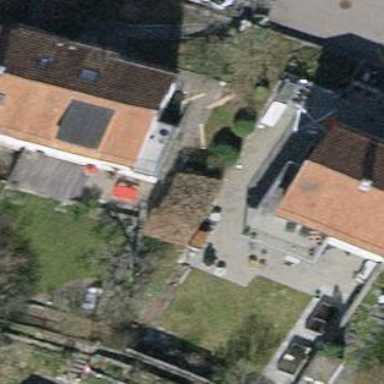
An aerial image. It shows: Building with tile roof.